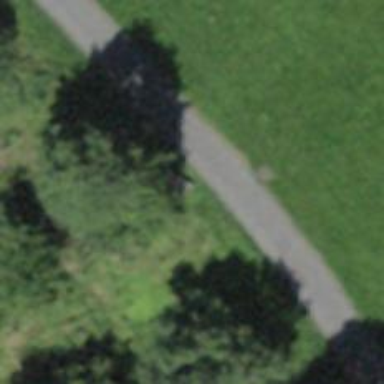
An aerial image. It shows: Bench for seating.